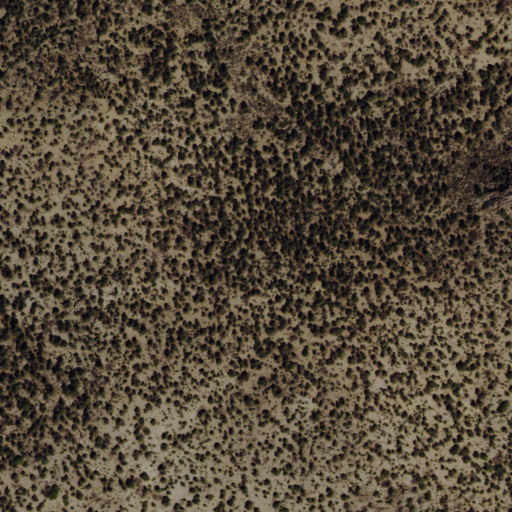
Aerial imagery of mountains in Nevada named Wassuk Range containing only evergreen forest